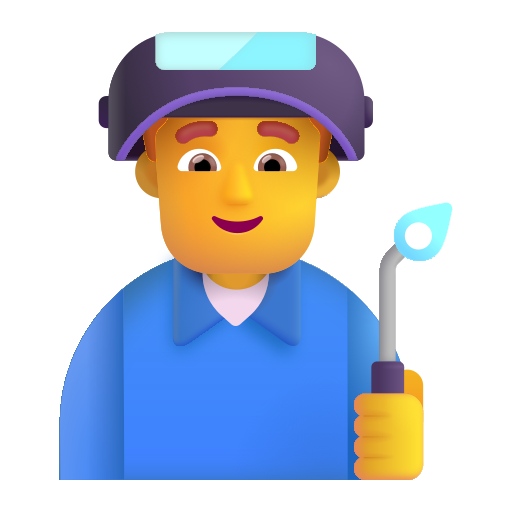
man factory worker color default